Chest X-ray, AP view. Patient: 68 years old, sex F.
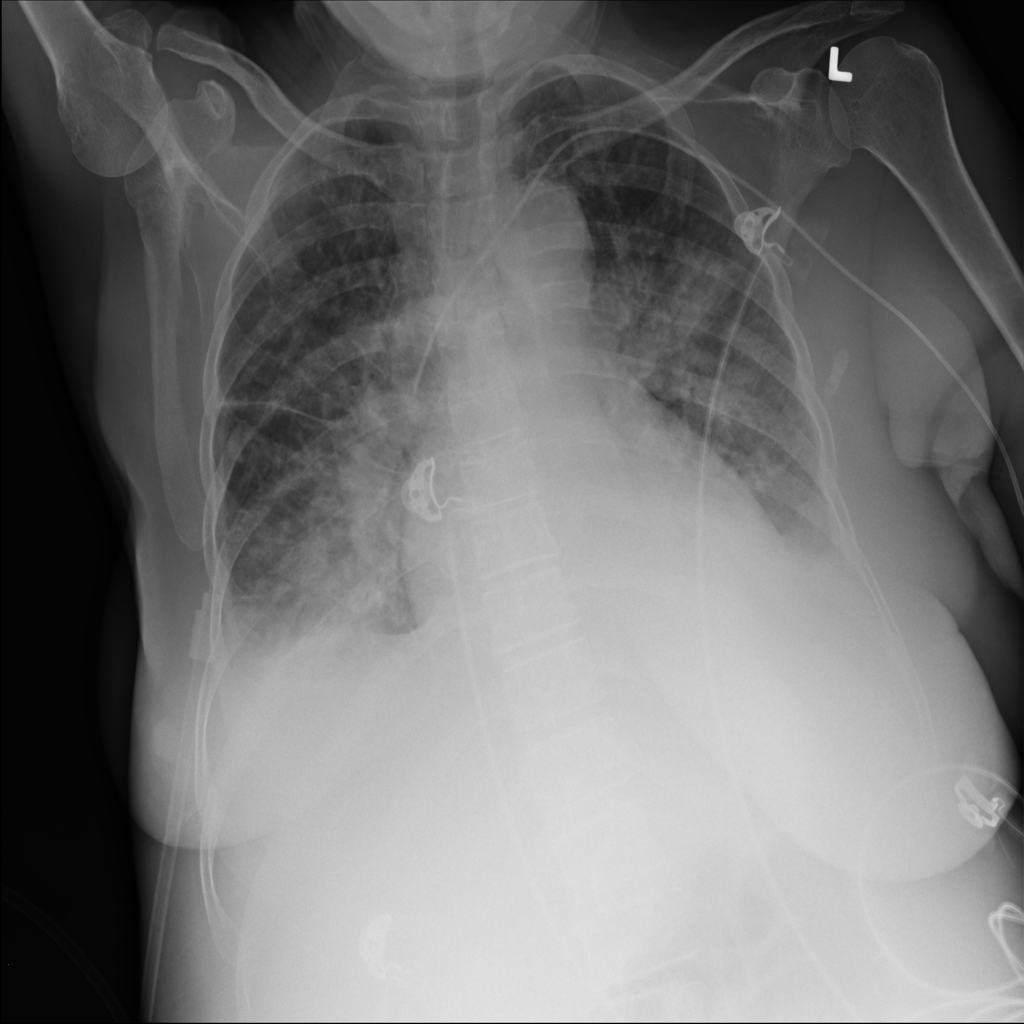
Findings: No Finding